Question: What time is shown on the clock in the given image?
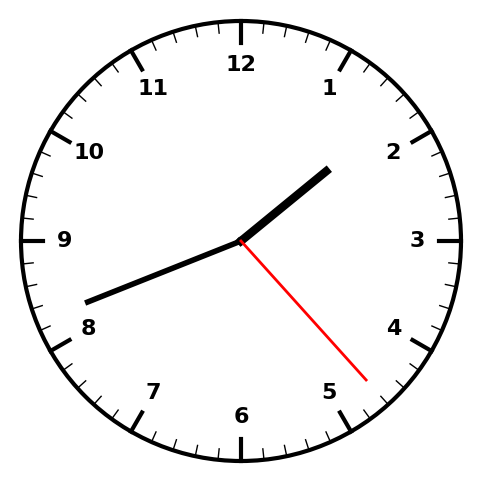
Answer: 01:41:23